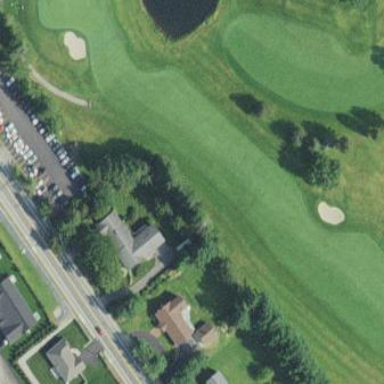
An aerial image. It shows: Golf fairway surrounded by grass.